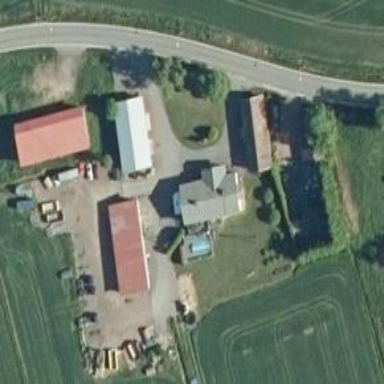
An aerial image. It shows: Farm.